Question: I want to put a textinput box on the header of a datagrid in flex, whose values changes dynamically according to the no of data or value present in that perticular column.
Please any one help me, am posting the image acctually what I want.
Thanks in advance.
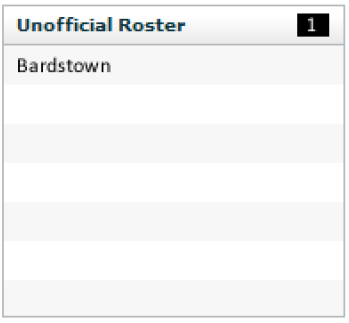
Answer: I'll assume you can use Spark DataGrid. In that case you just need to create a custom headerRenderer. To keep things simple we'll start from the default headerRenderer. In your Flex SDK sources, find the class 'spark.skins.spark.DefaultGridHeaderRenderer'. Copy this file into your project and rename it appropriately.
Inside this class, find the components 'labelDisplayGroup' and 'sortIndicatorGroup' (they're at the bottom). They're inside an HGroup, so we can simply add our counter component in between.
'''
<!-- I removed the original comments for brevity -->
<s:HGroup left="7" right="7" top="5" bottom="5" gap="2" verticalAlign="middle">
<s:Group id="labelDisplayGroup" width="100%" />
<!-- our counter component -->
<s:Label id="numRowsDisplay" />
<s:Group id="sortIndicatorGroup" includeInLayout="false" />
</s:HGroup>
'''
So far for the visual component; now we have to update its 'text' property appropriately. In the script block add the following snippet:
'''
private var dp:IList;
override public function set owner(value:DisplayObjectContainer):void {
if (dp) dp.removeEventListener(CollectionEvent.COLLECTION_CHANGE, updateNumRows);
if (super.owner) super.owner.removeEventListener(PropertyChangeEvent.PROPERTY_CHANGE, onPropertyChange);
super.owner = value;
dp = value ? DataGrid(value).dataProvider : null;
updateNumRows();
if (dp) dp.addEventListener(CollectionEvent.COLLECTION_CHANGE, updateNumRows);
if (value) value.addEventListener(PropertyChangeEvent.PROPERTY_CHANGE, onPropertyChange);
}
private function onPropertyChange(event:PropertyChangeEvent):void {
if (event.property == 'dataProvider') {
dp = event.newValue as IList;
updateNumRows();
}
}
private function updateNumRows(event:CollectionEvent=null):void {
numRowsDisplay.text = (dp ? dp.length : 0) + "";
}
'''
What happens here? the 'owner' property of the renderer refers to the data component that holds this renderer; in this case a DataGrid. So when the owner is assigned to the renderer, we access its 'dataProvider' and use its 'length' to update the counter component.
So what are those listeners for? There are two cases you might want to foresee.
- -